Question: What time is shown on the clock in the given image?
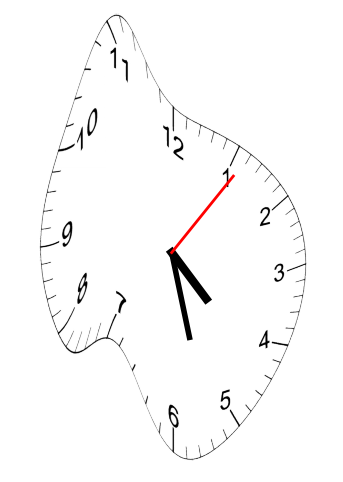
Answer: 04:27:06